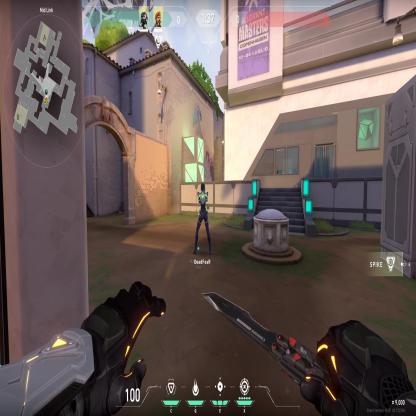
Label: teammate